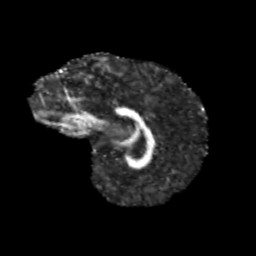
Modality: FA
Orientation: sagittal
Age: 9
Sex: male
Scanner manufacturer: siemens
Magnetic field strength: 3 T
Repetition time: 3.8 s
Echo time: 0.07 s